Question: I have a subclass of 'UIView' called 'ToolbarView'. I created it's interface through the interface builder. It consists of 3 'UIButtons'. The center button is connected to a 'IBAction' while the other two buttons are simply connected as 'IBOutlets'. Here's the relevant code:
ToolbarView.m:
'''
@implementation ToolbarView
@synthesize homeButton, otherButton, delegate;
- (id)initWithFrame:(CGRect)frame
{
self = [super initWithFrame:frame];
if (self) {
self = [[[NSBundle mainBundle] loadNibNamed:@"ToolbarView" owner:self options:nil] lastObject];
}
return self;
}
'''
ToolbarView.h:
'''
@interface ToolbarView : UIView
@property (strong, nonatomic) IBOutlet UIButton* homeButton;
@property (strong, nonatomic) IBOutlet UIButton* otherButton;
@property (weak, nonatomic) id delegate;
- (IBAction)launchCamera:(id)sender;
@end
'''
And here is the xib, and its connections:
##

Everytime I touch the camera button, the app crashes, and the console only writes (lldb), and nothing more. Anyone know where I am going wrong?
update: here's the backtrace:
'''
* thread #1: tid = 0xbf136, 0x00000001025d7fcb libobjc.A.dylib'objc_msgSend + 11, queue = 'com.apple.main-thread', stop reason = EXC_BAD_ACCESS (code=1, address=0x18)
frame #0: 0x00000001025d7fcb libobjc.A.dylib'objc_msgSend + 11
frame #1: 0x0000000101172f06 UIKit'-[UIApplication sendAction:to:from:forEvent:] + 80
frame #2: 0x0000000101172eb4 UIKit'-[UIApplication sendAction:toTarget:fromSender:forEvent:] + 17
frame #3: 0x000000010124f880 UIKit'-[UIControl _sendActionsForEvents:withEvent:] + 203
frame #4: 0x000000010124edc0 UIKit'-[UIControl touchesEnded:withEvent:] + 530
frame #5: 0x00000001011a9d05 UIKit'-[UIWindow _sendTouchesForEvent:] + 701
frame #6: 0x00000001011aa6e4 UIKit'-[UIWindow sendEvent:] + 925
frame #7: 0x000000010118229a UIKit'-[UIApplication sendEvent:] + 211
frame #8: 0x000000010116faed UIKit'_UIApplicationHandleEventQueue + 9579
frame #9: 0x00000001027f4d21 CoreFoundation'__CFRUNLOOP_IS_CALLING_OUT_TO_A_SOURCE0_PERFORM_FUNCTION__ + 17
frame #10: 0x00000001027f45f2 CoreFoundation'__CFRunLoopDoSources0 + 242
frame #11: 0x000000010281046f CoreFoundation'__CFRunLoopRun + 767
frame #12: 0x000000010280fd83 CoreFoundation'CFRunLoopRunSpecific + 467
frame #13: 0x00000001045bdf04 GraphicsServices'GSEventRunModal + 161
frame #14: 0x0000000101171e33 UIKit'UIApplicationMain + 1010
* frame #15: 0x00000001000025e3 Eventfeed'main(argc=1, argv=0x00007fff5fbfecd0) + 115 at main.m:16
'''
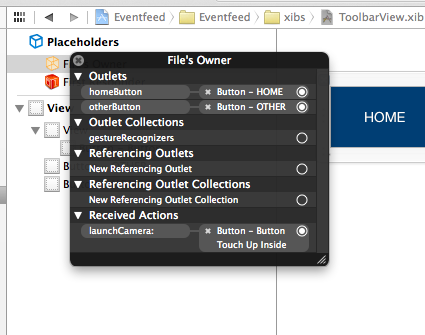
Answer: File's Owner must be set to the instantiating controller's class and the referencedView outlet must be bound to the actual view you need. Do confirm once.